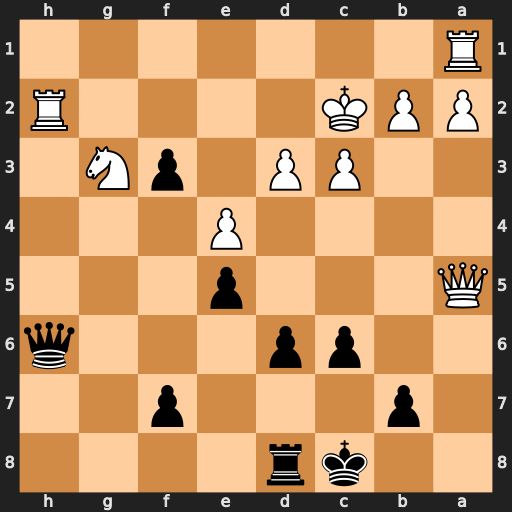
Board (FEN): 2kr4/1p3p2/2pp3q/Q3p3/4P3/2PP1pN1/PPK4R/R7
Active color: b
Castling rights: -
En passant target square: -
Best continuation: Qxh2+ Kb3 Qxg3